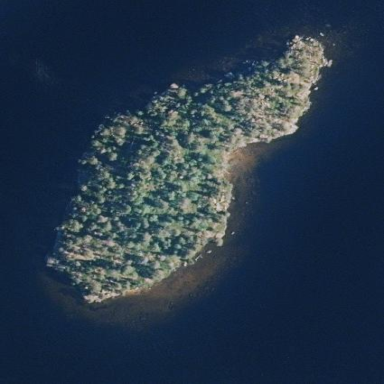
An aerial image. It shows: Islet.